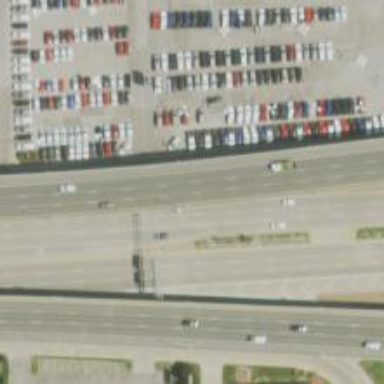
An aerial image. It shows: Viaduct bridge over motorway.